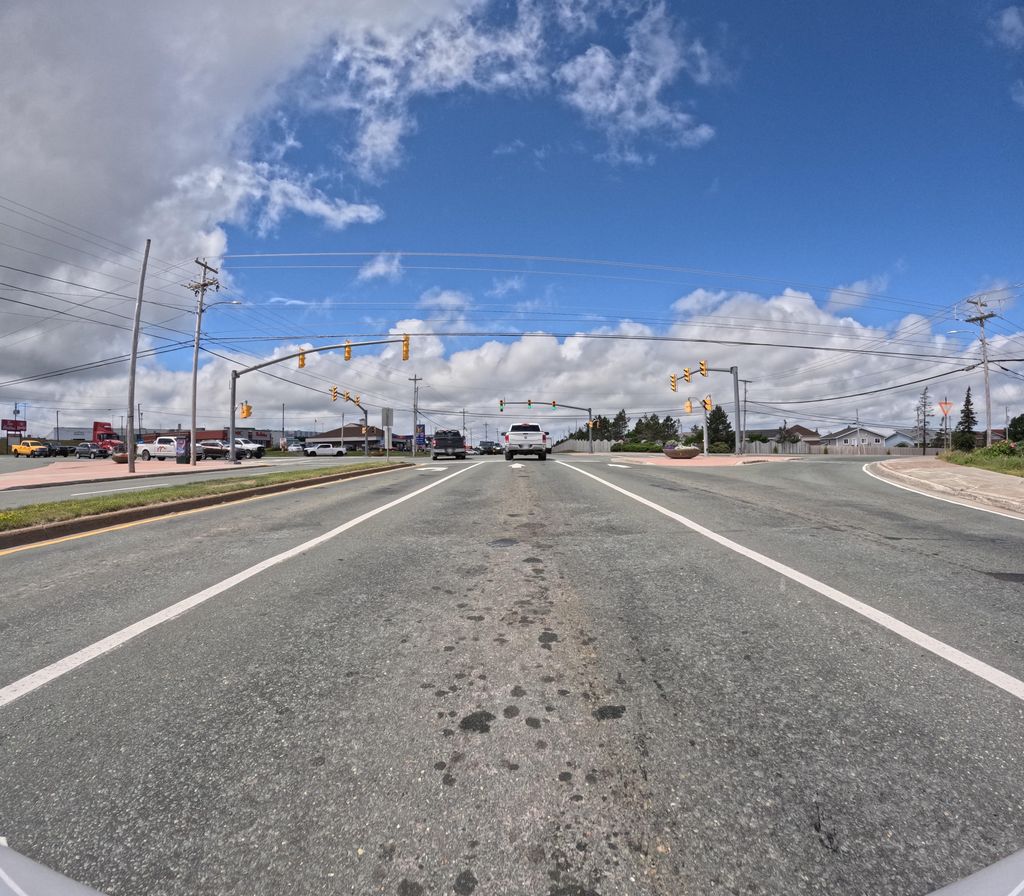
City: st_johns